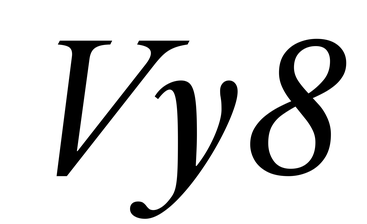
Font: LibreCaslonText-Italic_Italic